Question: In my jQM project, I had a problem with form submission. I did not use "action" URL to submit the form, instead, I use JS to submit my form after validation by another js addon, once validated, the form will be submit by jQM $.post().
I follow this from jQM page:
> '''
Example: Send form data using ajax requests
$.post( "test.php", $( "#testform" ).serialize() );
'''
Everything working fine include the return data. But my problem is, the "action" in form, if I remove it, after the form submit, app will be redirect to jQM first page. Same goes to "#". And if I put "/", it will show "Error Loading Page" for a moment then vanish.
My question, is there any way to get rid of the "Error Loading Page"?
I have also tried include [data-ajax="false"] in form tag. Also same result.
Please advice, thank you.

With this code, it fix the problem. But if I uncomment the commented line to perform my actual task, it will redirect me to the first page of my multipage. It's like ignored the preventDefault. What is actually wrong here? Please advice, thank you.
'''
$(document).on("click", "#registerButton", function (e) {
e.preventDefault();
var registerForm = $( "#registerForm" );
if (registerForm.valid() === true) {
document.getElementById("regDeviceName").value = intel.xdk.device.model;
document.getElementById("regDeviceOs").value = intel.xdk.device.platform;
$.post("http://domain.com/api/user/register",
$("#registerForm").serialize(),
function(data,status){
alert(data);
// if (data == "registered") {
// $.mobile.pageContainer.pagecontainer("change", "#regSuccess");
// }
// elseif (data == "unverified") {
// $.mobile.pageContainer.pagecontainer("change", "#unverified");
// }
// elseif (data === "duplicate") {
// $.mobile.pageContainer.pagecontainer("change", "#duplicate");
// }
// else {
// $.mobile.pageContainer.pagecontainer("change", "#suspended");
// };
// $.mobile.pageContainer.pagecontainer("change", "#regSuccess");
});
}
});
'''
'''
$("#registerButton").click(function (e) {
e.preventDefault();
var registerForm = $( "#registerForm" );
if (registerForm.valid() === true) {
document.getElementById("regDeviceName").value = intel.xdk.device.model;
document.getElementById("regDeviceOs").value = intel.xdk.device.platform;
$.post("http://domain.com/api/user/register",
$("#registerForm").serialize(),
function(data,status){
alert(data);
// if (data == "registered") {
// $.mobile.pageContainer.pagecontainer("change", "#regSuccess");
// }
// elseif (data == "unverified") {
// $.mobile.pageContainer.pagecontainer("change", "#unverified");
// }
// elseif (data === "duplicate") {
// $.mobile.pageContainer.pagecontainer("change", "#duplicate");
// }
// else {
// $.mobile.pageContainer.pagecontainer("change", "#suspended");
// };
// $.mobile.pageContainer.pagecontainer("change", "#regSuccess");
// $("#registerResult").html("Data: " + data + "<br>Status: " + status);
});
}
});
'''
'''
<div data-role="page" id="register">
<div data-role="header"><h1>Register</h1></div>
<div data-role="content" class="pageWithHeader">
<div id="formContainer">
<form id="registerForm">
<label for="regFirstName">First Name</label>
<input class="registerVal" type="text" name="regFirstName" id="regFirstName" value="">
<label for="regLastName">Last Name</label>
<input class="registerVal" type="text" name="regLastName" id="regLastName" value="">
<label for="regEmail">Email</label>
<input class="registerVal" type="email" name="regEmail" id="regEmail" value="">
<label for="regPassword">Password</label>
<div id="regPassDiv">
<input class="registerVal" type="password" name="regPassword" id="regPassword" value="">
</div>
<input type="hidden" id="regDeviceName" name="regDeviceName" value="">
<input type="hidden" id="regDeviceOs" name="regDeviceOs" value="">
<div data-role="controlgroup" data-type="vertical">
<button id="registerButton" class="ui-btn ui-corner-all ui-icon-plus ui-btn-icon-left">Register</button>
<a href="#verifyRegister" class="ui-btn ui-corner-all ui-icon-check-square-o ui-btn-icon-left">Go to Account Verification</a>
</div>
</form>
</div>
<!-- <div id="registerResult"></div>-->
</div>
</div>
'''
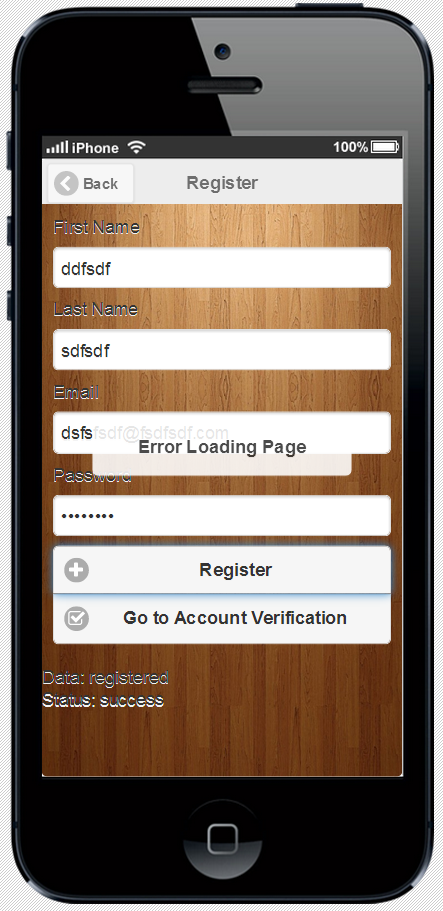
Answer: There is nothing wrong in the code except "elseif".
The correct usage should be "else if". With the use of "e.preventDefault();", everything works as expected after corrected the mentioned error.